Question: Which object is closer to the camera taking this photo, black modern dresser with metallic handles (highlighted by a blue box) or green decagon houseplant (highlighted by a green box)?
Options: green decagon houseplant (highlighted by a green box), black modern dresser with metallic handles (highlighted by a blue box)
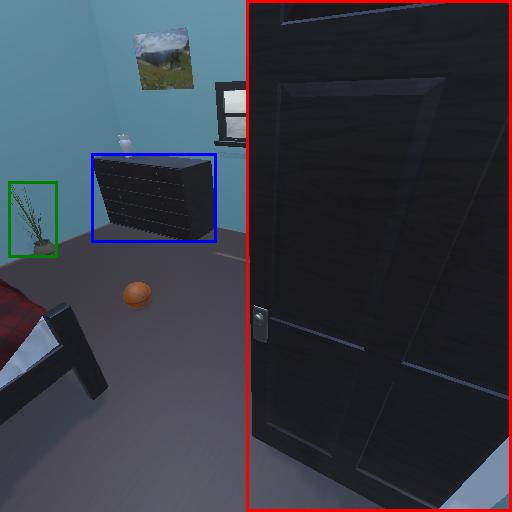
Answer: green decagon houseplant (highlighted by a green box)